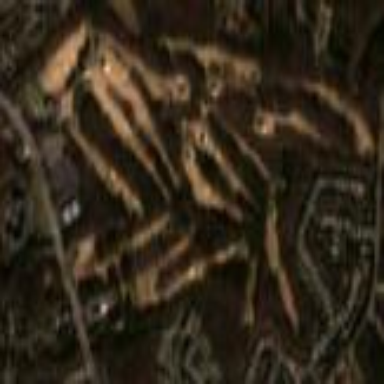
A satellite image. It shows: Golf course.